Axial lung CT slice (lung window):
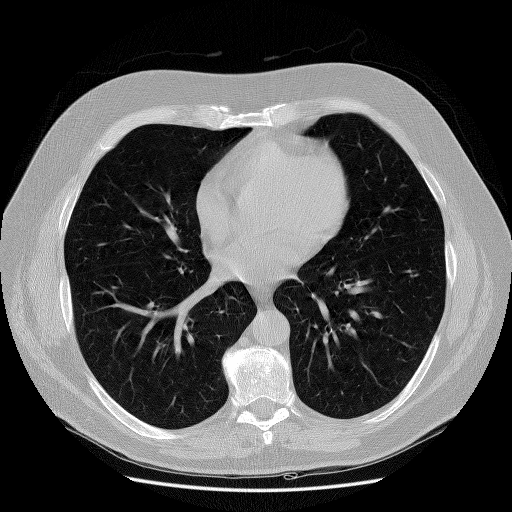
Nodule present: no